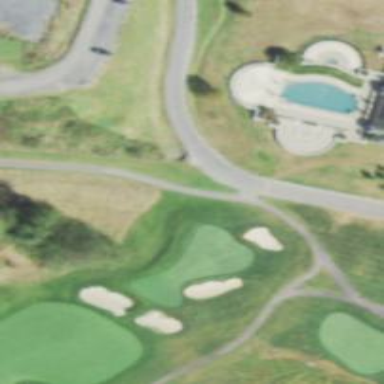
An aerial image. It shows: Golf cartpath that is also road path.